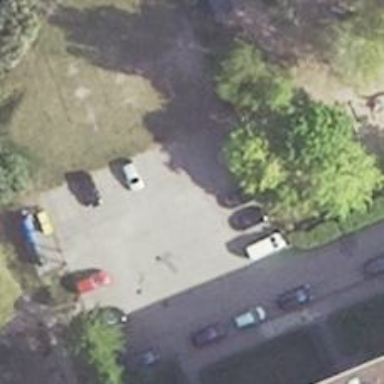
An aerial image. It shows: Parking aisle designated as service road.